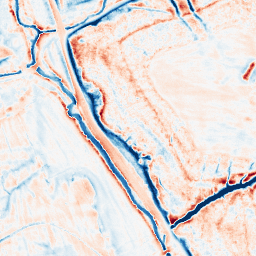
Category: edge_preserving
Decomposition family: anisotropic_diffusion
Decomposition parameters: iterations: 50
kappa: 100
gamma: 0.15
Upsampling method: lanczos
Upsampling parameters: scale: 2
Upsampling scale: 2